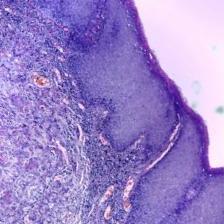
Diagnosis: OSCC